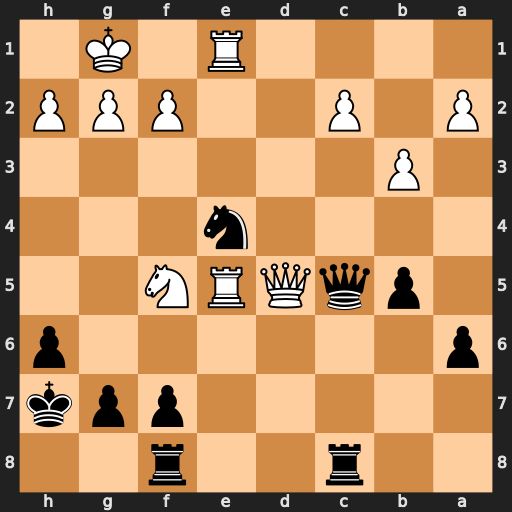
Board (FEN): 2r2r2/5ppk/p6p/1pqQRN2/4n3/1P6/P1P2PPP/4R1K1
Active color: b
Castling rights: -
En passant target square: -
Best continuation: Qxf2+ Kh1 Qxe1#